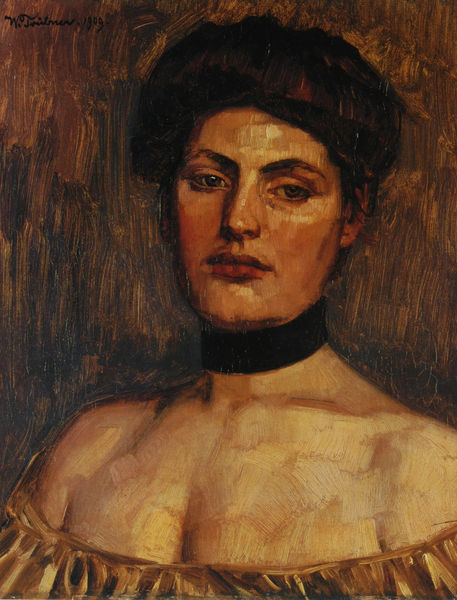
Titel: Dame mit schwarzem Halsband
Künstler: Heinrich Wilhelm Trübner
Standort: Linz
Institution: Neue Galerie der Stadt Linz
Schlagwörter: blau, dunkel, gemälde, haut, kopf, schatten, gelb, ausschnitt, braun, brust, busen, frau, frisur, haar, hintergrund, kleid, licht, mund, nase, ohr, schwarz, stirn, blick, dame, rot, hochformat, jung, augen, band, bluse, falten, gesicht, inkarnat, samt, bildnis, hals, portrait, porträt, öl, pastos, gold, haare, saum, augenbrauen, brustbild, dekollete, dekolletee, dekollte, kinn, lippe, lippen, ohren, schulter, traurig, wangen, halsband, modern, ölgemälde, blue, hat, oil, red, white, women, black, bun, collar, dark, dark hair, dress, duktus, expressionism, face, female, hair, klimt, lady, nose, painting, woman, yellow, detail, reflexe, ernst, streng, büste, glanz, halstuch, melancholisch, pink, brown, faltenwurf, junge frau, schulterfrei, schwarze, verführung, schattiert, trübner, wangenknochen, portät, sad, naked, skin, background, ear, girl, orange, german, eyes, ribbon, brustansicht, dekolltee, schlüsselbein, wehmütig, bust, expression, impressionism, shadow, chin, mouth, expressionist, french, necklace, begehren, breast, tie, cheeks, neck, ausschnitte, signature, ears, thinking, gothic, kantig, earring, red lips, yello, bare, breasts, chest, brush, brushstrokes, lips, pale, shoulders, canvas, paint, dutch, decollete, eyebrows, impressionistic, holland, dam, dramatic, hare, tan, dancer, angry, sepia, self-portrait, serious, van gogh, mnd, vienna, bosom, cleavage, frown, lonely, cream, tired, thought, sadness, decolletage, dekoltet, neckline, hairdo, three-quarter, three-quarter length, warm, choker, rembrandt, brows, throat, lipstick, tits, short hair, kahlo, upset, brown eyes, warm colors, halsbanf, disappointed, thoughts, lids, solemn, frowning, bossom, bare shoulders, eyecontact, female portrait, three-quarter portrait, clavical, saddness, friedman, bustline, low cut, 1909, chocker, collarbone, clavicle, no hands, dutch master, choulders, sulky, cleaveage, selfpportrait